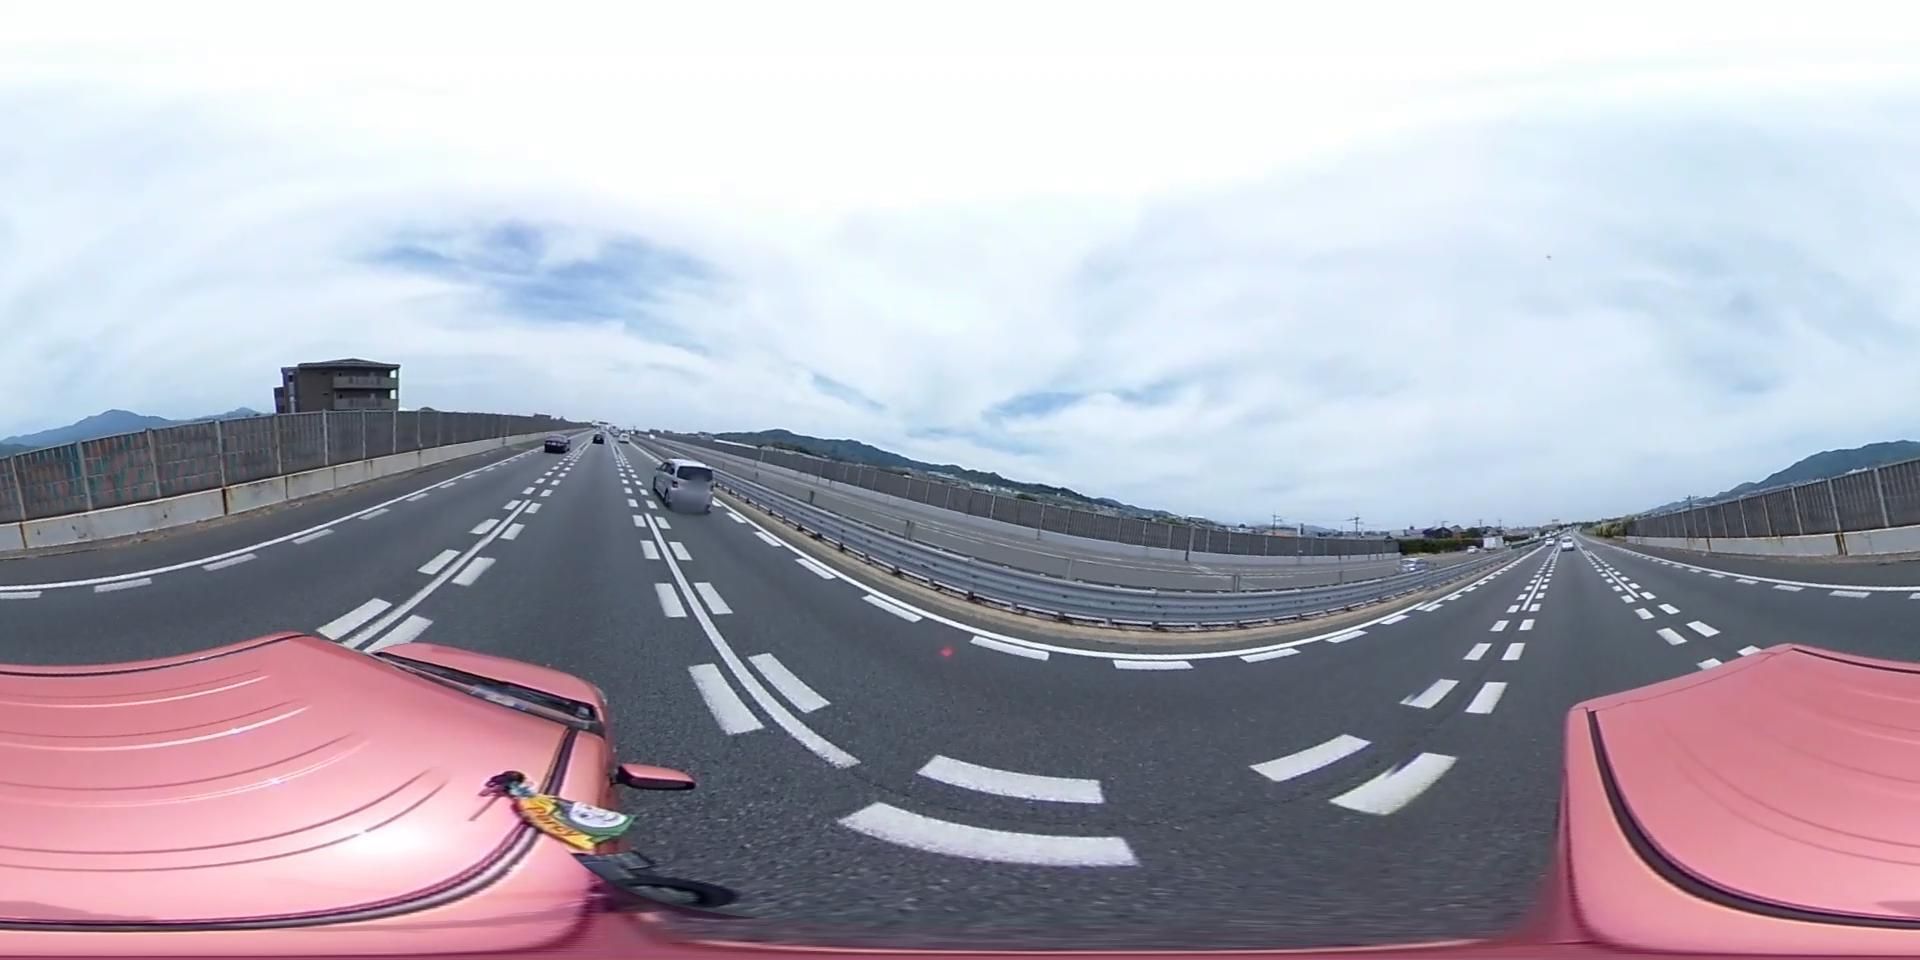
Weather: cloudy
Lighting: day
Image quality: slightly poor
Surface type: cycling surface
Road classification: unclassified, tertiary
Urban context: urban centre
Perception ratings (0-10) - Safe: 0.15, Lively: 1.65, Beautiful: 7.23, Boring: 6.09, Depressing: 5.61, Wealthy: 1.83